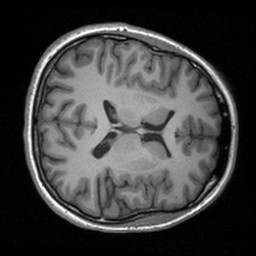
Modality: T1w
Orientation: axial
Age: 24
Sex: female
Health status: healthy
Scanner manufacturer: siemens
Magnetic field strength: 3 T
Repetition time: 1.9 s
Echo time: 0.00226 s